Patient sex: M
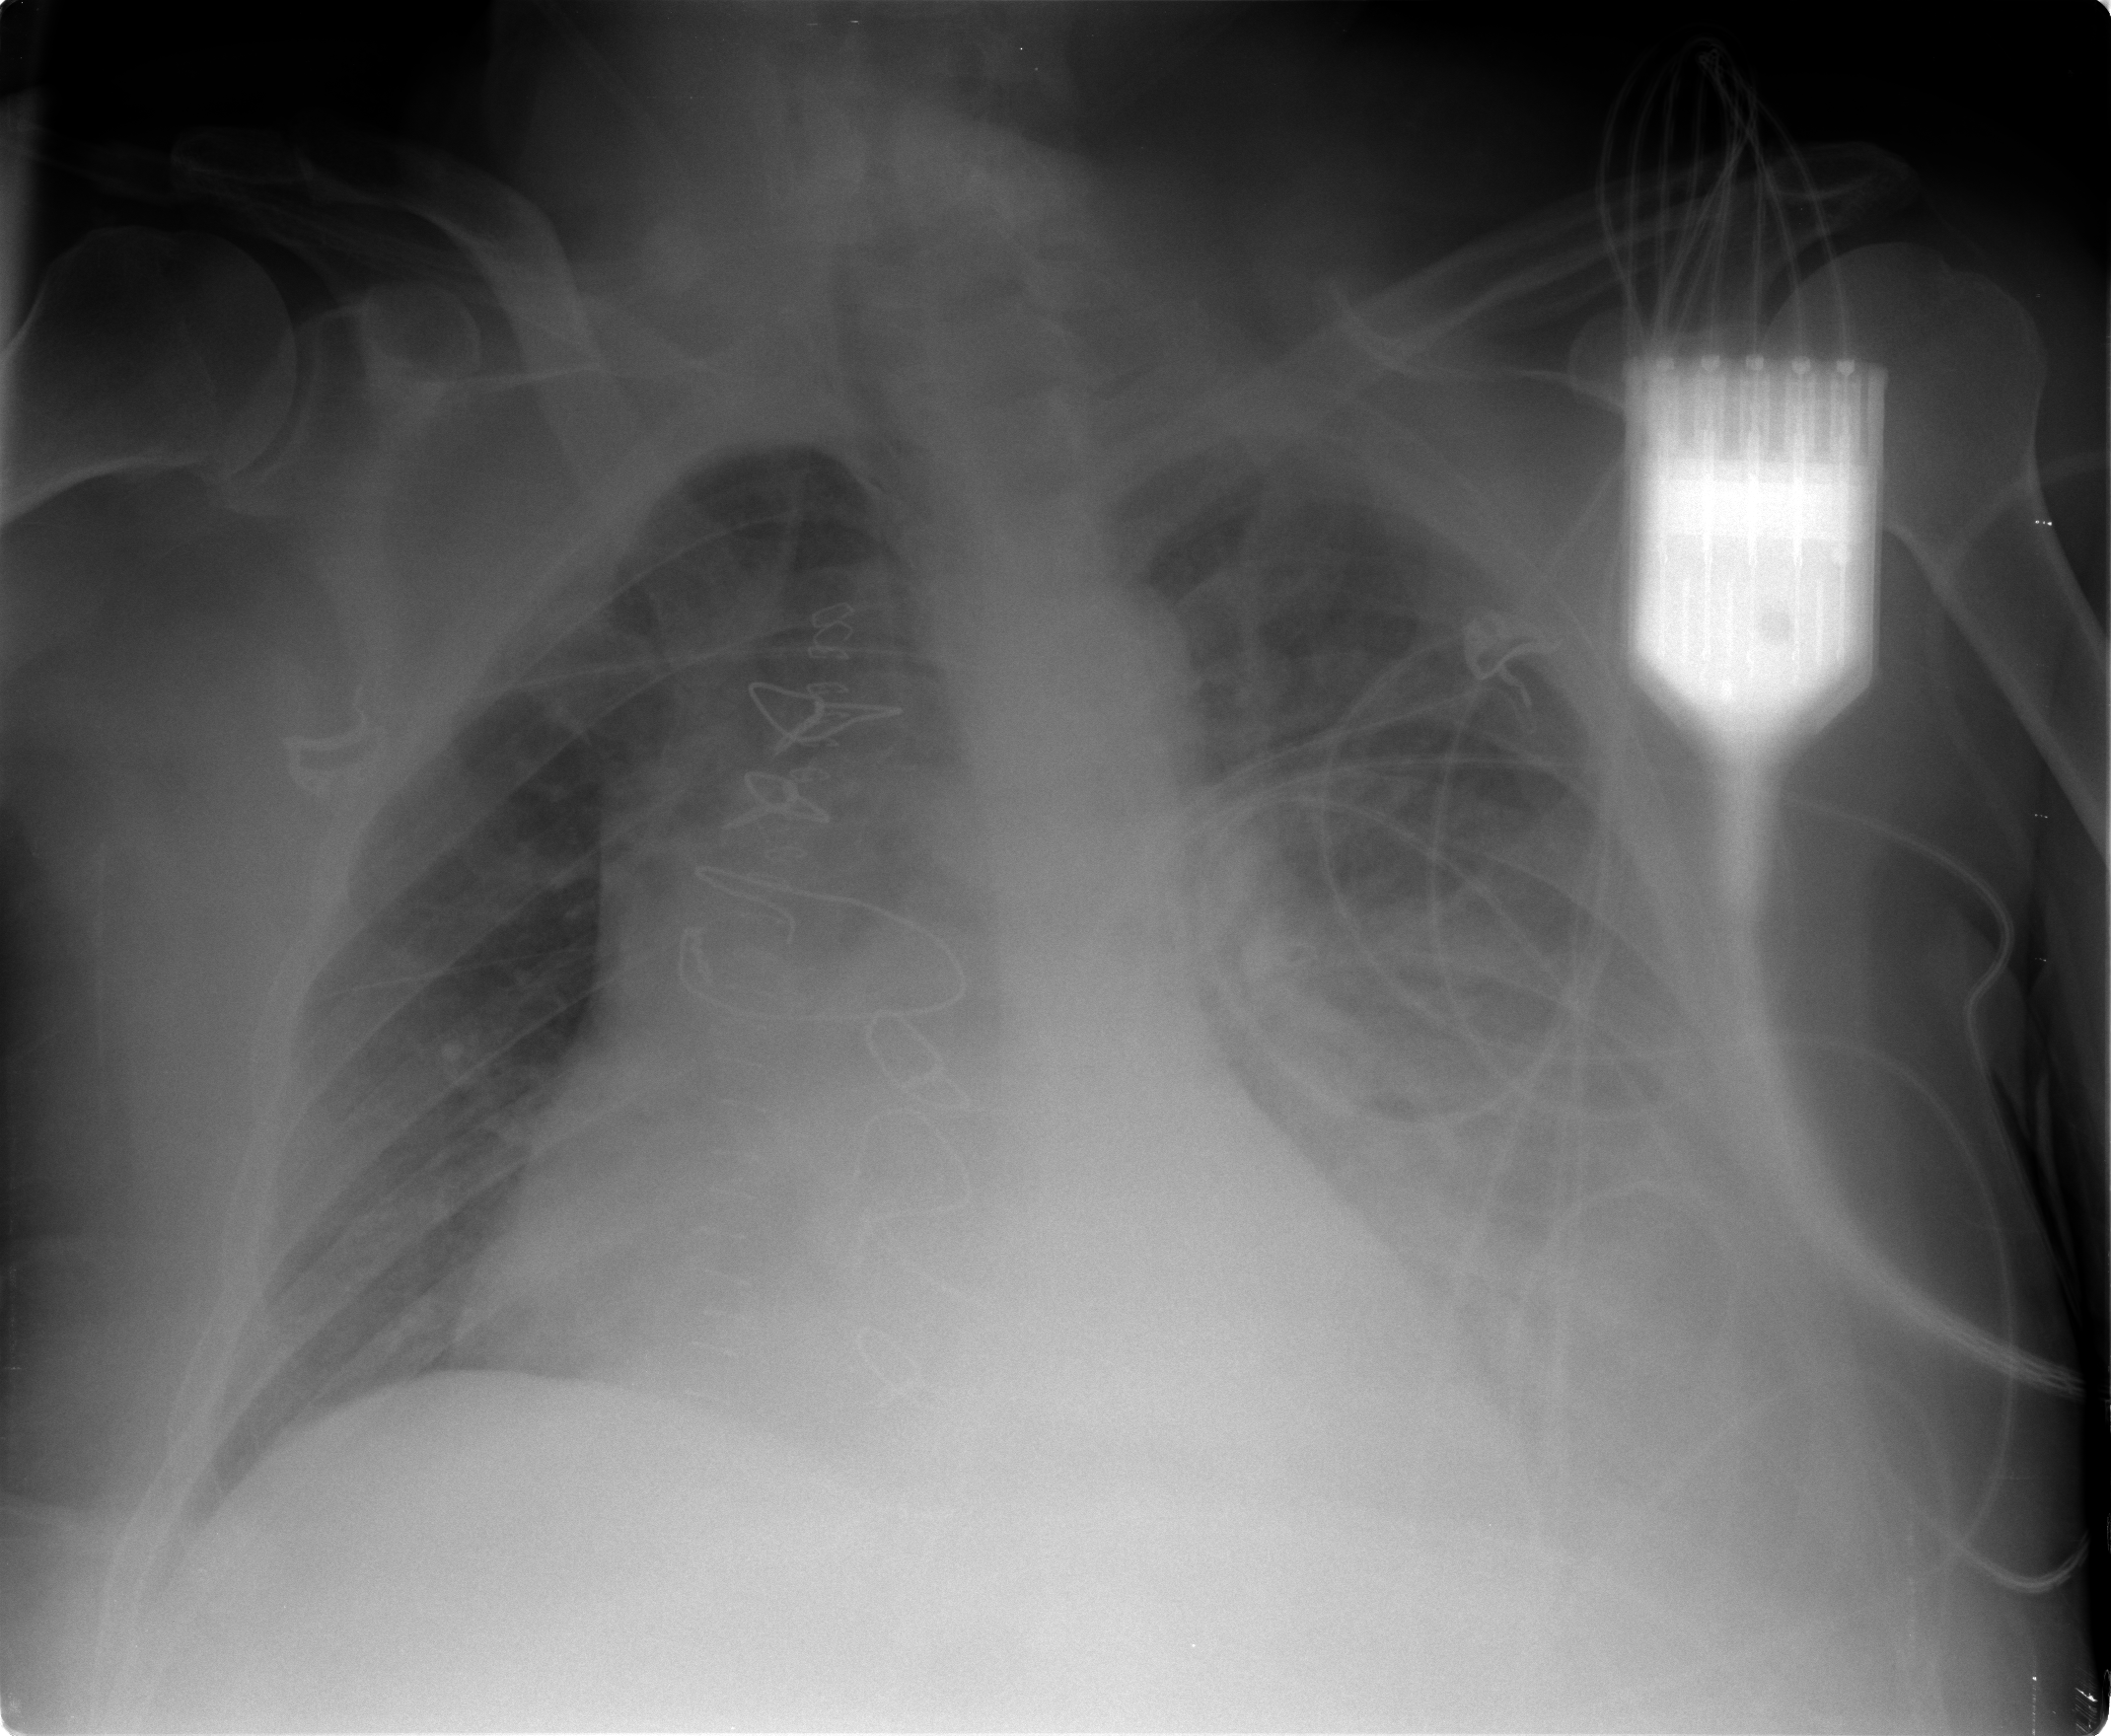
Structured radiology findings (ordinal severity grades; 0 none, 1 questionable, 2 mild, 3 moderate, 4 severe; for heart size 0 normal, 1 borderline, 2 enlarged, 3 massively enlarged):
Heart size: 2
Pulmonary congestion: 1
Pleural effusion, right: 0
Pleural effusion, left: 3
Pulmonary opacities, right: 0
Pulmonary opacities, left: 3
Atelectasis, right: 0
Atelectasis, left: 3